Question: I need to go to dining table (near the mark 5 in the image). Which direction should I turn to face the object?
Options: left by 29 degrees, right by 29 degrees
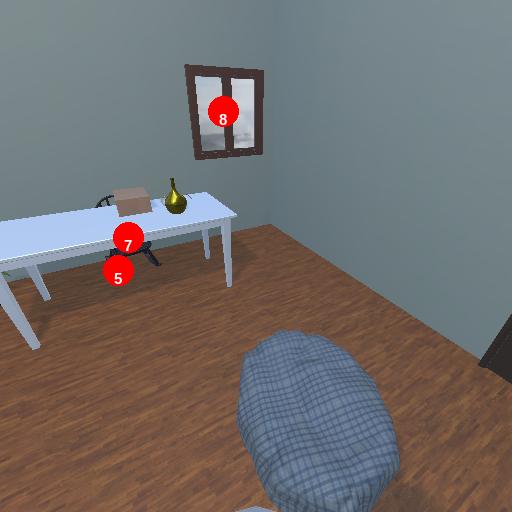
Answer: left by 29 degrees